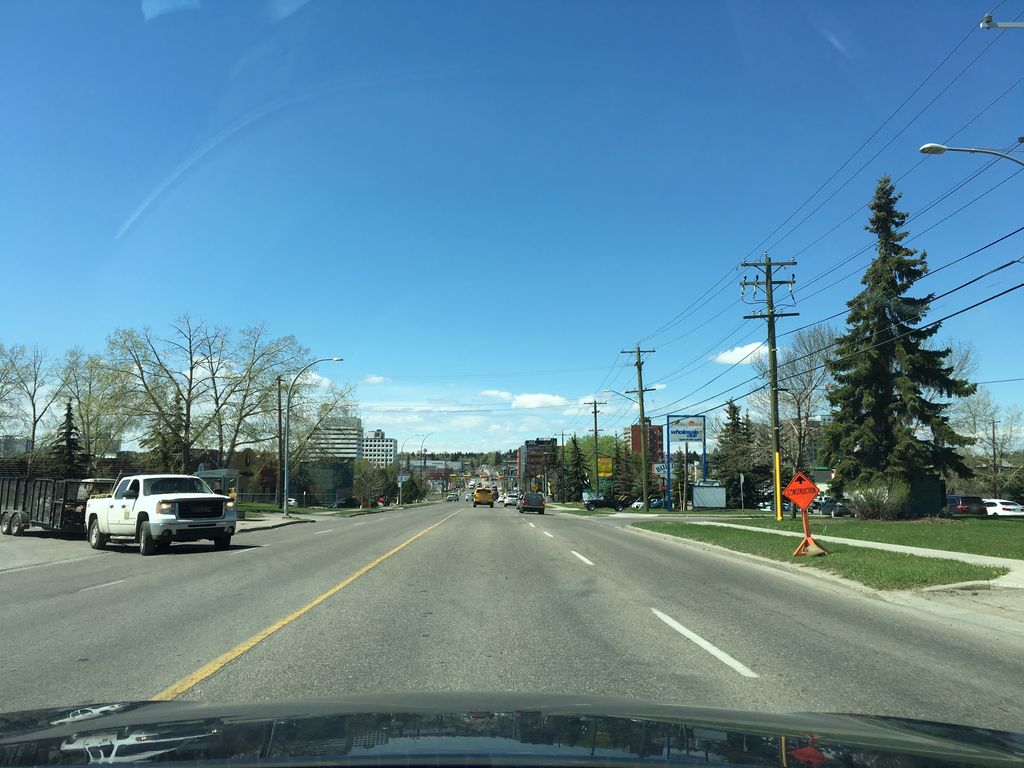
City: calgary